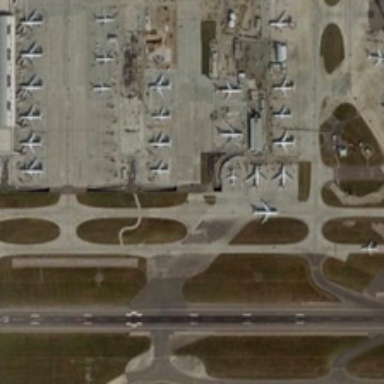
Several airplanes are parked on four tarmacs lying beside airport runways and grassy fields .